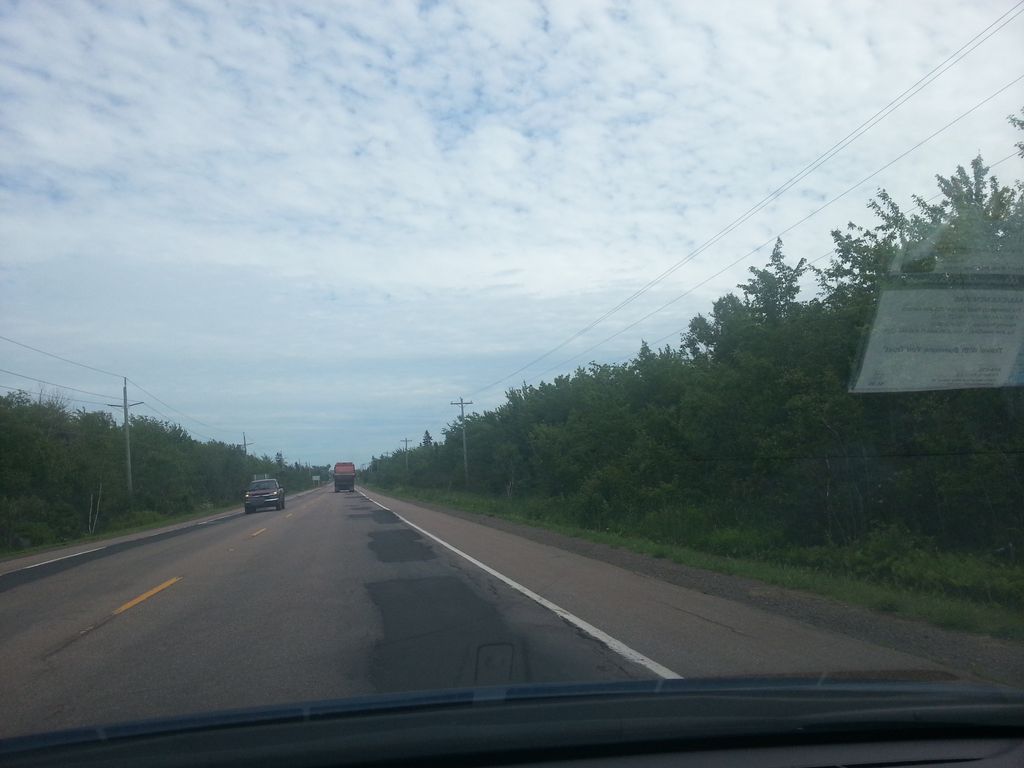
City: charlottetown